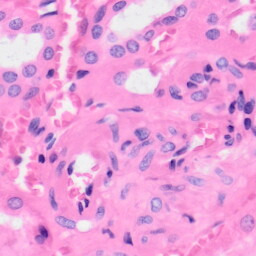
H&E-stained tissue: Kidney